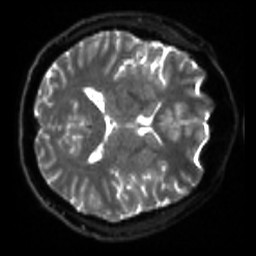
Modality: sbref
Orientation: axial
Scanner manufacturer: siemens
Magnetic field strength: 3 T
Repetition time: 4 s
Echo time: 0.0594 s